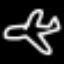
Label: airplane